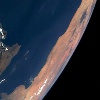
Label: water